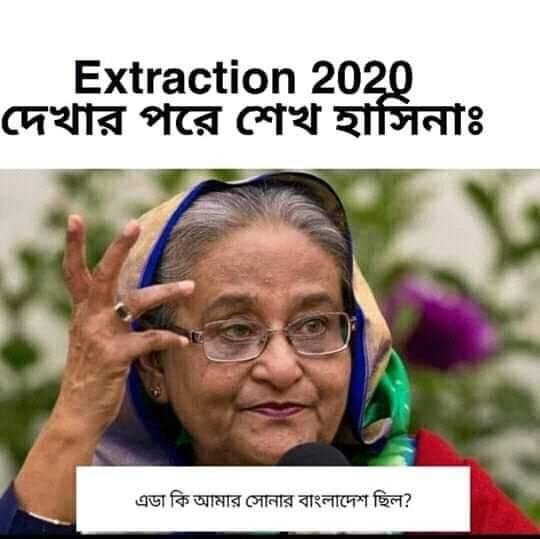
Caption: Extraction 2020 দেখার পরে শেখ হাসিনাঃ    এডা কি আমার সোনার বাংলাদেশ ছিল ?
Label: hate